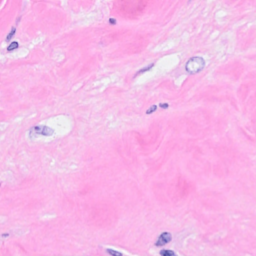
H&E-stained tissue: Breast